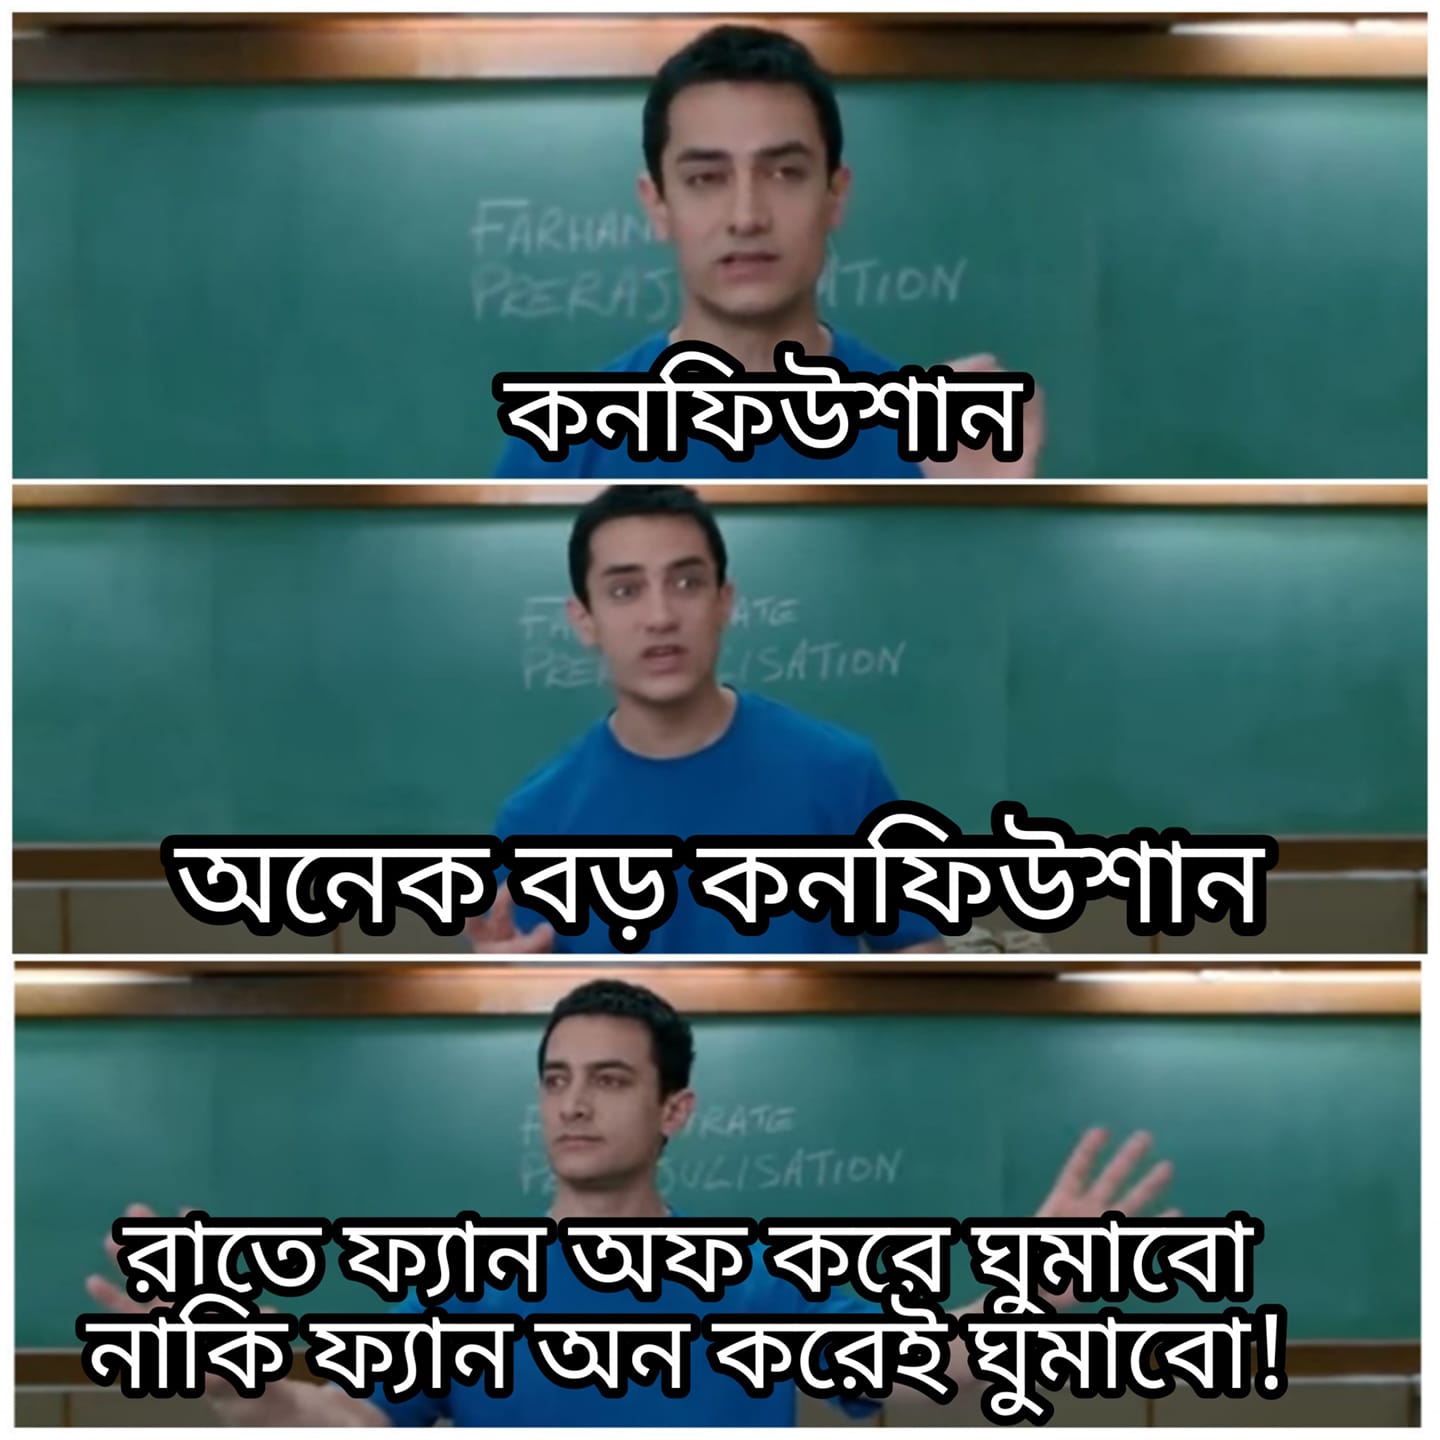
Text: কনফিউশান অনেক বড় কনফিউশান রাতে ফ্যান অফ করে ঘুমাবো নাকি ফ্যান অন করেই ঘুমাবো !
Label: Non Hate